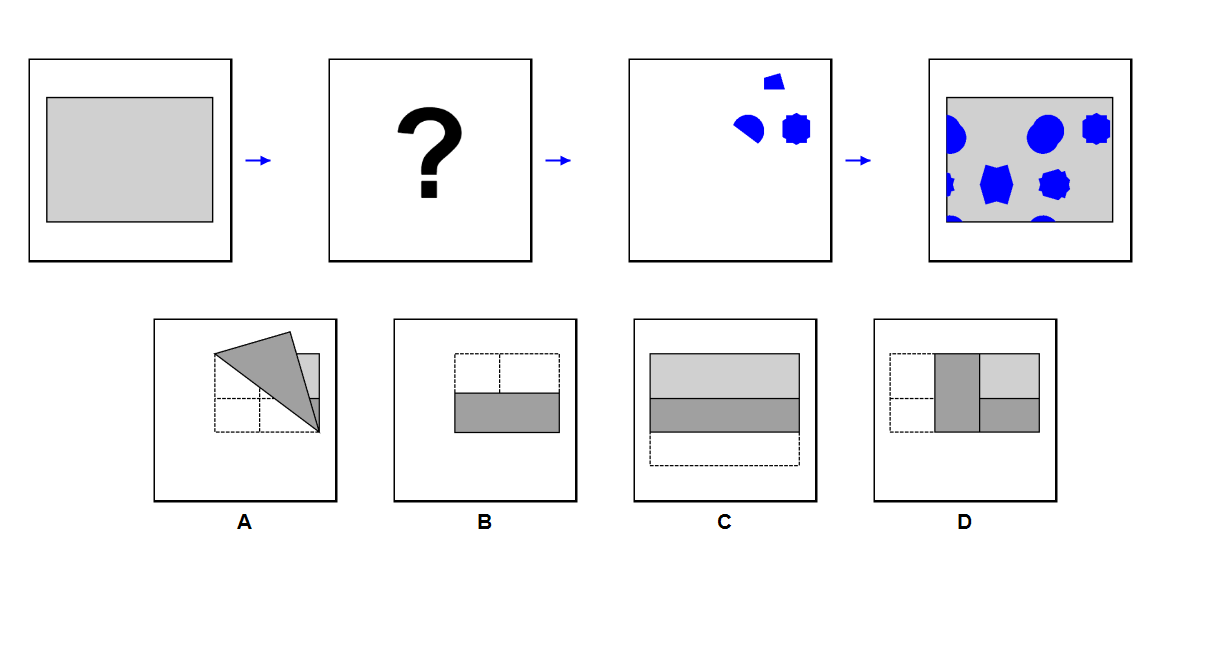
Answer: B